Question: This is a little background. In Army Aviation we have to conduct a Night Goggle (NG) flight at least once every 60 days. This date is gathered from the last time an NG flight is conducted in order to display and track currency with the mode.

With the picture linked above as reference (screenshot of actual book), I'm trying to UPDATE the date on another tab (Display Panel) with the DATE (B COLUMN) (B28) based on the INPUT (> or = 1.0) placed in the CELL (P COLUMN) (P28).
And with that, any time another NG hour entry is made below in the same column, it'll perform the script again, provided the aforementioned applies.
I've tried banging out a few VBA lines, but I'm not having any luck.
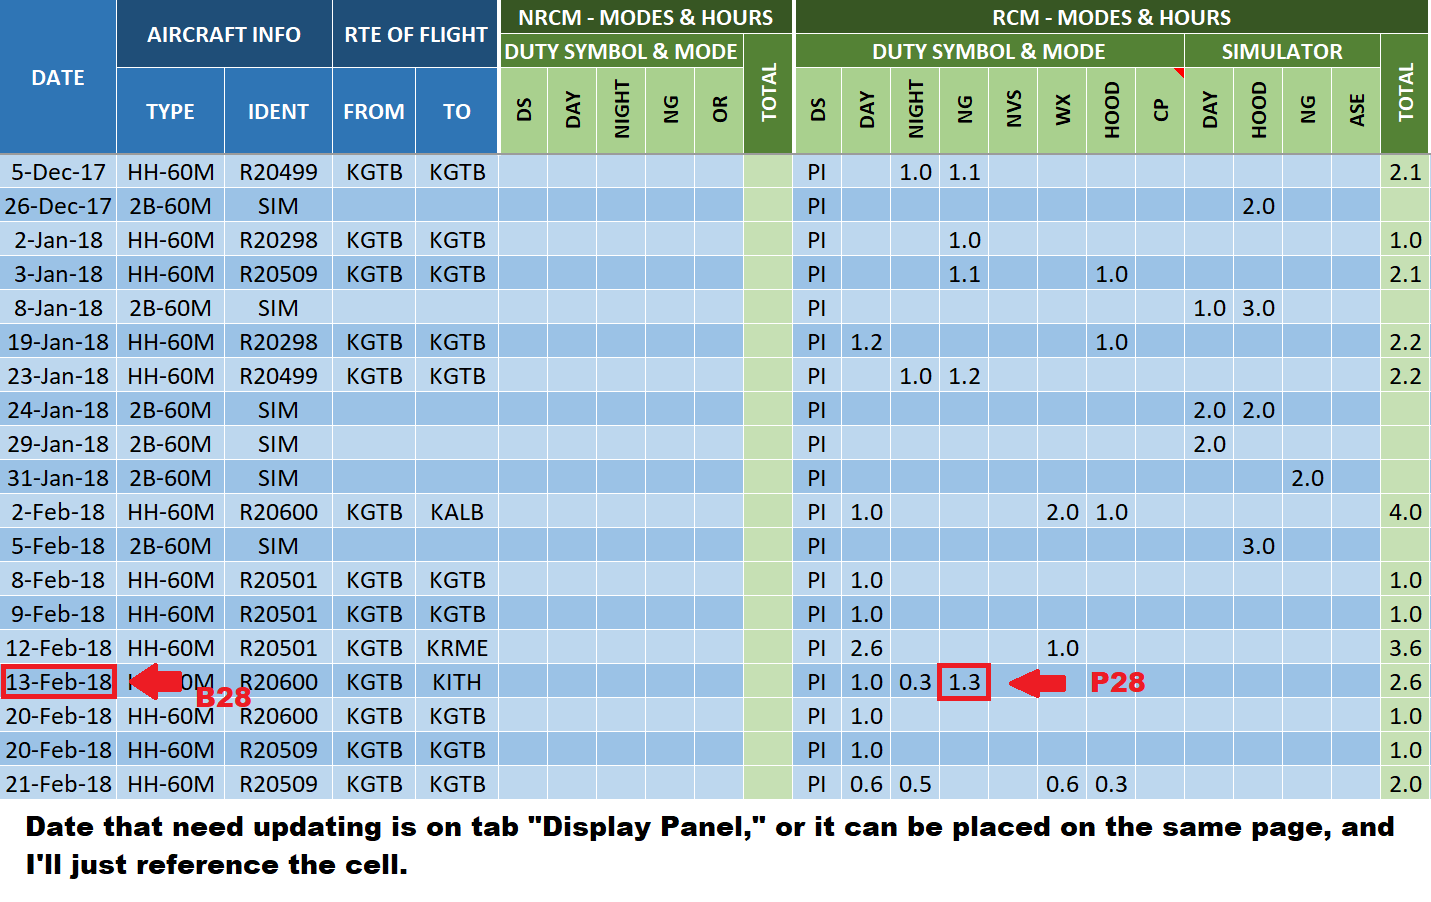
Answer: This is the shell of what I think you need which goes in the code pane associated with the sheet which you are monitoring column P of...
It fires if there is a change in column P and if the value is >=1
There is 1 further bit of logic. I am only updating C32 if the new value is greater than the existing.
'''
Private Sub Worksheet_Change(ByVal Target As Range)
Dim updateCell As Range
Dim lastDateCell As Range
Set updateCell = ThisWorkbook.Worksheets("Display Panel").Range("C32")
Set lastDateCell = ThisWorkbook.Worksheets("Display Panel").Range("AA32")
If Target.Column = 16 And Target.Value >= 1 Then
If Target.Offset(, -14) > updateCell Then
lastDateCell = updateCell
updateCell = Target.Offset(, -14) 'only update if greater than existing
End If
End Sub
'''
Code in code pane of 'Flight Log' sheet:
<URL>